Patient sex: F
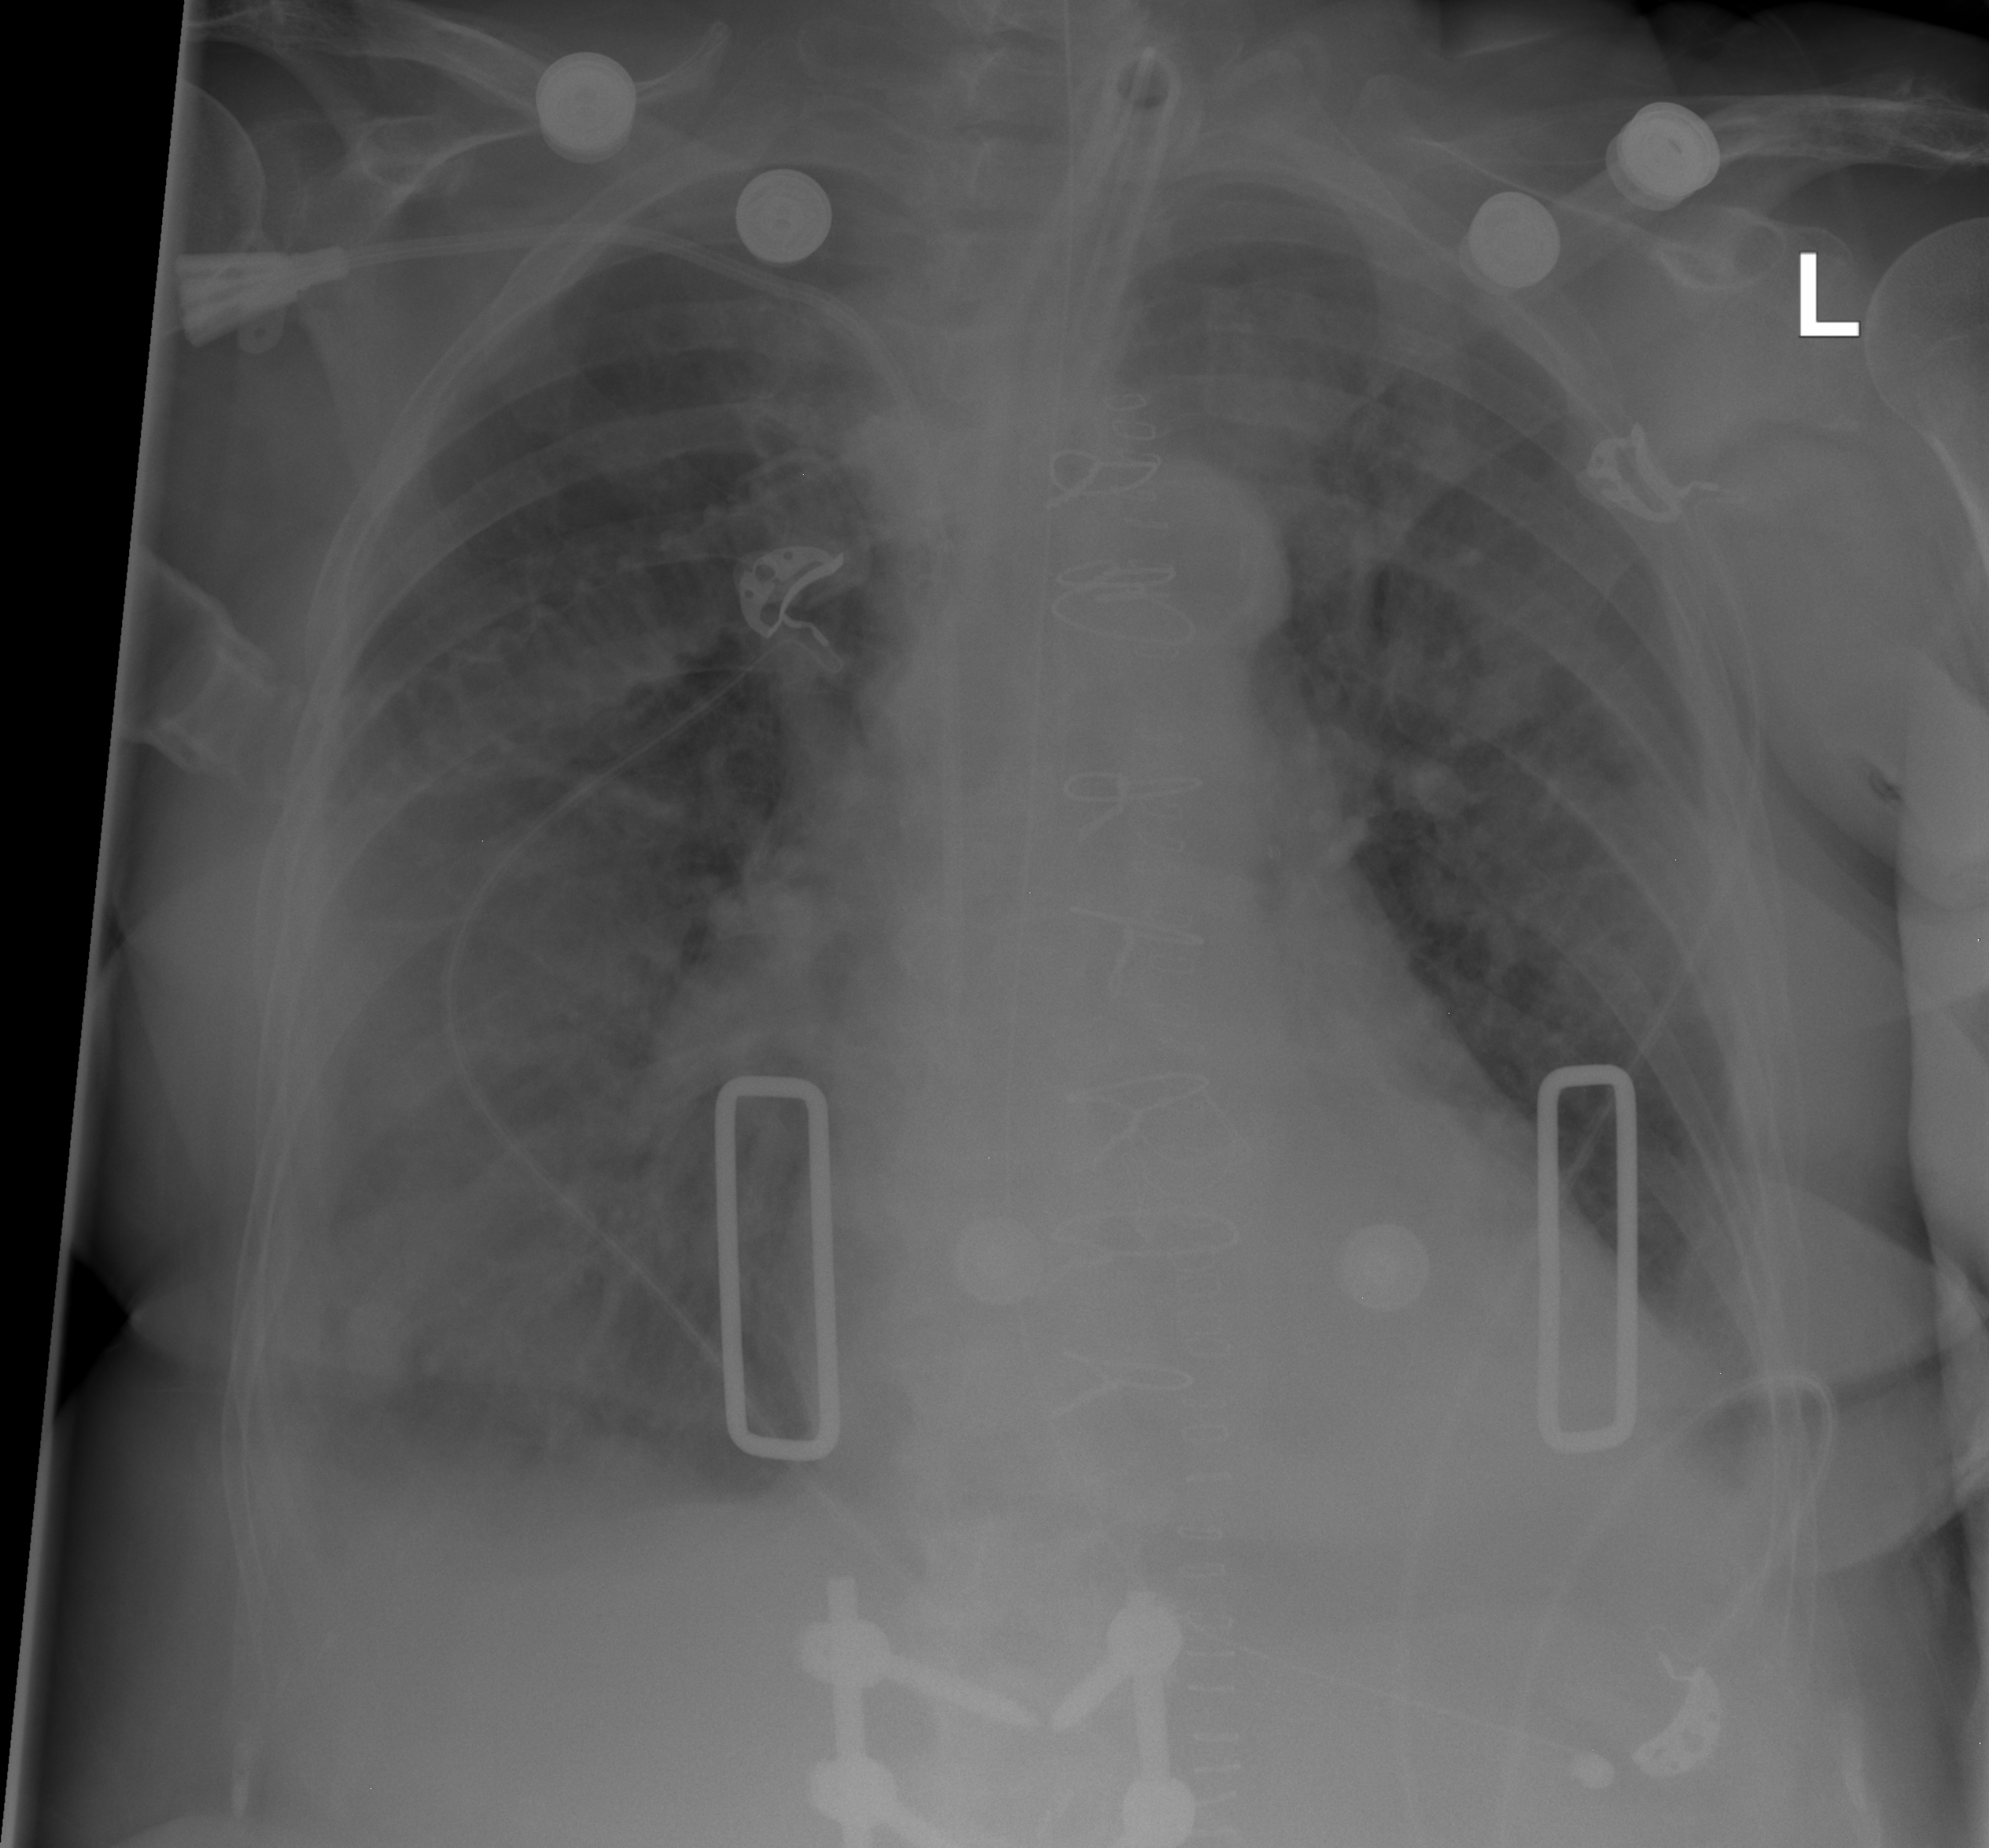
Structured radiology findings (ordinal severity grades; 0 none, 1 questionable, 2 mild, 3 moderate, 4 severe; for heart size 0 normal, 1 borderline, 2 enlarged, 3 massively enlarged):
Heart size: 2
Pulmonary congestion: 2
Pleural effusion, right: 2
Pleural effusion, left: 2
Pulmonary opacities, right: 1
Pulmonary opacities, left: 0
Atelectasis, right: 2
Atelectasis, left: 2